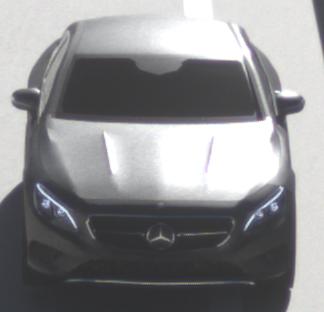
Make: Mercedes-Benz
Model: S 400 Coupé
Detailed model: S-Class (217) Coupé
Model produced from: 2015/10
Model produced until: 2017/09
Doors: 2
Color: gray
Road condition: dry road
Daytime: morning or afternoon
Contrast: high contrast